Question: I'm dynamically adding Labels to panels in my code.
Something I want to do is be able to outline the font so that it can stand out from the background color of the panel.
The problem is I don't know how to create a outline for my font or even a shadow effect in C# using Winforms.
Anyone know what I should look at or can point me in the right direction?
If you don't understand what I mean, the following picture is what I would like: (the Outer lining)

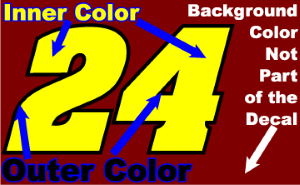
Answer: I think you have to custom paint your own control. Here is an example for a 'Label'. Note that it's just a demo, you should try finding out more on custom painting in winforms:
'''
public class CustomLabel : Label
{
public CustomLabel()
{
OutlineForeColor = Color.Green;
OutlineWidth = 2;
}
public Color OutlineForeColor { get; set; }
public float OutlineWidth { get; set; }
protected override void OnPaint(PaintEventArgs e)
{
e.Graphics.FillRectangle(new SolidBrush(BackColor), ClientRectangle);
using (GraphicsPath gp = new GraphicsPath())
using (Pen outline = new Pen(OutlineForeColor, OutlineWidth)
{ LineJoin = LineJoin.Round})
using(StringFormat sf = new StringFormat())
using(Brush foreBrush = new SolidBrush(ForeColor))
{
gp.AddString(Text, Font.FontFamily, (int)Font.Style,
Font.Size, ClientRectangle, sf);
e.Graphics.ScaleTransform(1.3f, 1.35f);
e.Graphics.SmoothingMode = SmoothingMode.HighQuality;
e.Graphics.DrawPath(outline, gp);
e.Graphics.FillPath(foreBrush, gp);
}
}
}
'''
You can change the outline color via 'OutlineForeColor' property, you can change the outline width via the 'OutlineWidth' property. When you change these properties in the designer, the effect is not applied immediately (because there is not any code to do that, I want to keep it short and simple), the effect is applied only when the form is focused.
What you can add more is mapping the 'TextAlign' to the 'Alignment' of the 'StringFormat' (named 'sf' in the code), you can also override some event raising methods to add more control over the look and feel (such as to change the 'ForeColor' when the mouse is over the label...). You can even create some shadow effect and glow effect (it requires a little much more code).